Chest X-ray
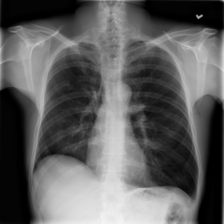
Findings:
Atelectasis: negative
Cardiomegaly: negative
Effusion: negative
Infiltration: negative
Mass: negative
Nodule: negative
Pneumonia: negative
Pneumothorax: positive
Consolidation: negative
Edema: negative
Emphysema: negative
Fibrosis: negative
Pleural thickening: negative
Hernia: negative